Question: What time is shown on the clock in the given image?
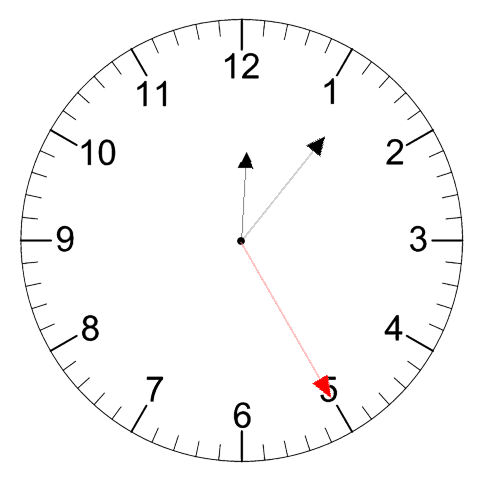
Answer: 12:06:25